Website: slack
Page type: billing-address
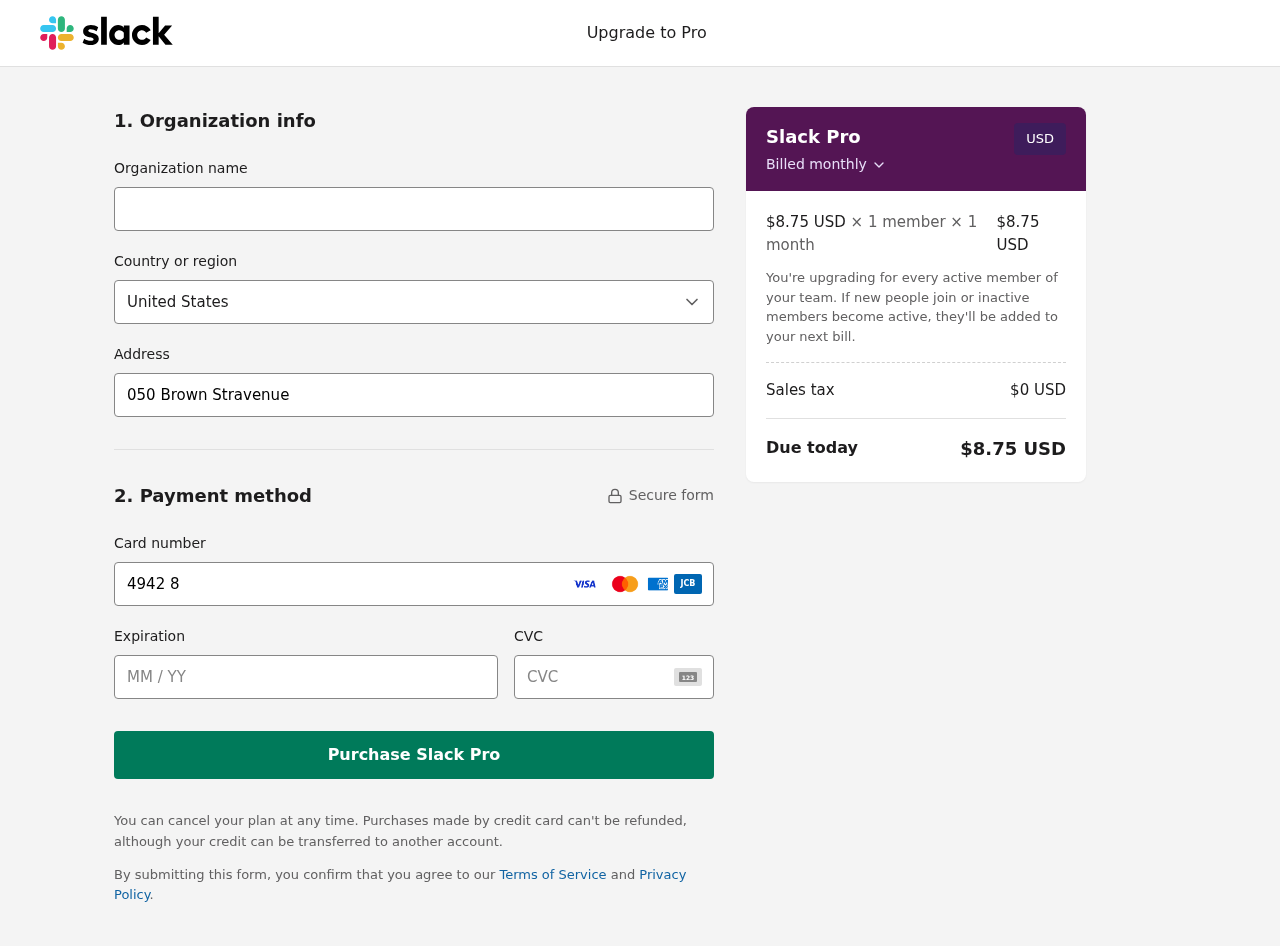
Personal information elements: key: PII_CARD_CVV
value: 652
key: PII_CARD_EXPIRY
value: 06/30
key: PII_CARD_NUMBER
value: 4942 8793 7210 1469
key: PII_COUNTRY
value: United States
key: PII_STREET
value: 050 Brown Stravenue
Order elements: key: ORDER_PRICE_PER_MEMBER
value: $8.75 USD
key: ORDER_MEMBER_COUNT
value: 1
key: ORDER_MONTH_COUNT
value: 1
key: ORDER_SUBTOTAL
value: $8.75 USD
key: ORDER_TAX
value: $0
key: ORDER_TOTAL
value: $8.75 USD